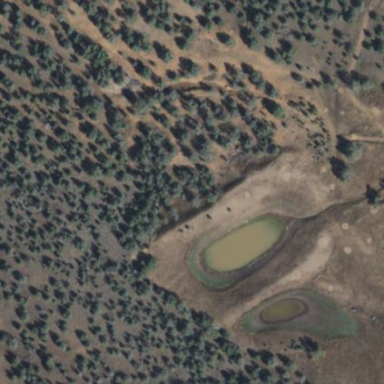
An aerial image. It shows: Natural watering place with stream pool.